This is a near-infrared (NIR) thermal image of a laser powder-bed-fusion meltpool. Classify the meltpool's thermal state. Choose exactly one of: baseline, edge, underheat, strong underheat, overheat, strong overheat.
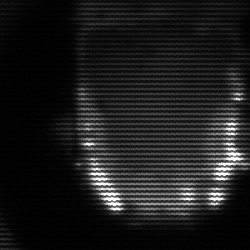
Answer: baseline